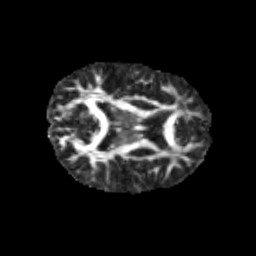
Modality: FA
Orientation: axial
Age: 11
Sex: male
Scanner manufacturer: siemens
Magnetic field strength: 3 T
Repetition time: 3.8 s
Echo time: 0.07 s